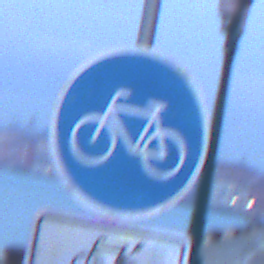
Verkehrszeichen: Radweg
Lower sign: EinspurigeFahrzeugeFrei6
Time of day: Dawn
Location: Outdoor (Urban)
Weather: PartlyCloudy
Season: NotSpecified
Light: Natural